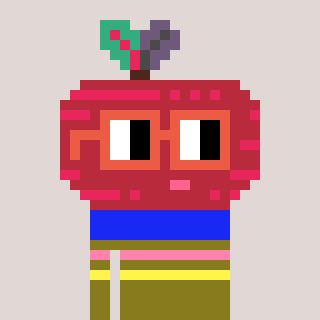
a pixel art character with square orange glasses, a beet-shaped head and a gunk-colored body on a warm background